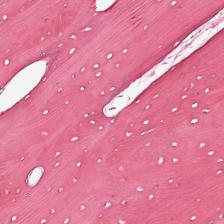
Label: Non-Tumor